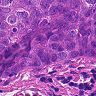
Metastatic tissue present: yes